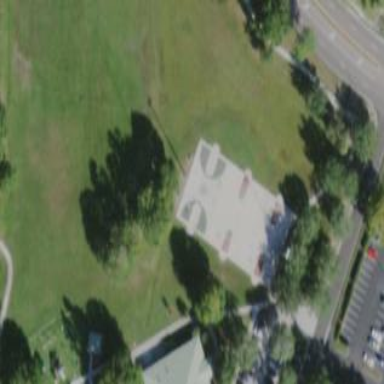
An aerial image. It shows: Paved basketball court on leisure land pitch.